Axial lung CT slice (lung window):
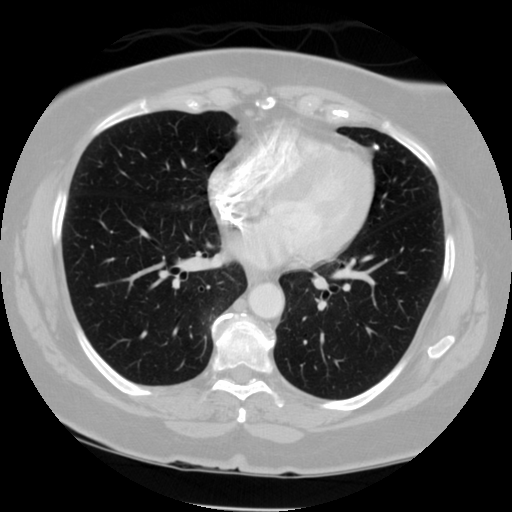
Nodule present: yes
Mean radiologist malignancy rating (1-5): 1